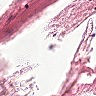
Metastatic tissue present: no